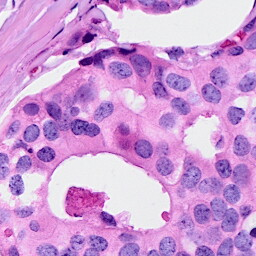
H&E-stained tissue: Breast